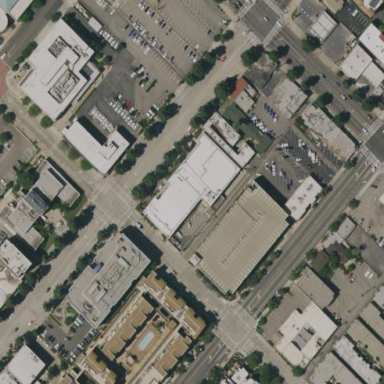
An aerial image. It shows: Public building.